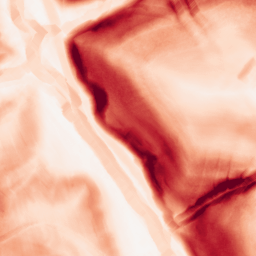
Category: morphological
Decomposition family: morphological_gradient
Decomposition parameters: size: 7
shape: diamond
Upsampling method: bicubic
Upsampling parameters: scale: 2
Upsampling scale: 2